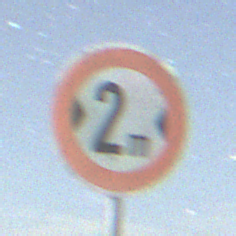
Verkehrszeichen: TatsaechlicheBreite2
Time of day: Night
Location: Outdoor (Nature)
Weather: Clear
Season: NotSpecified
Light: Natural